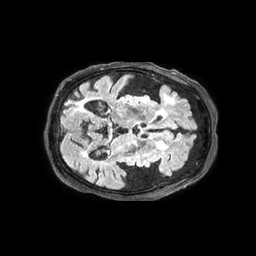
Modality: FLAIR
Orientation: axial
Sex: female
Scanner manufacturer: philips
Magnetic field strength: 3 T
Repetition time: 4.8 s
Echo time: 0.34 s